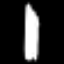
Label: pencil